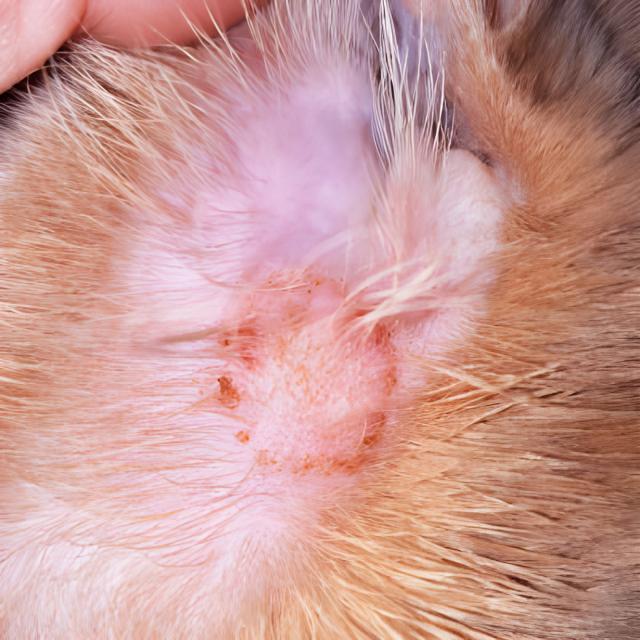
Canine ringworm (Dermatophytosis) — fungal infection caused by Microsporum or Trichophyton. Presents with circular alopecia, scaling, crusting, and broken hairs.